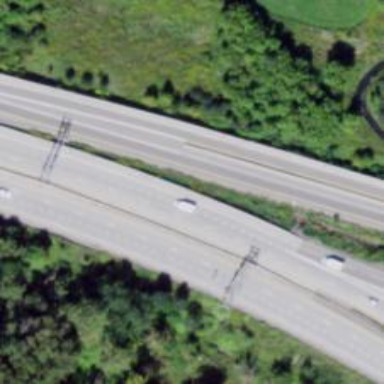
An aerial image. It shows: Asphalt motorway.